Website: apple-inc
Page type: customer-info-address
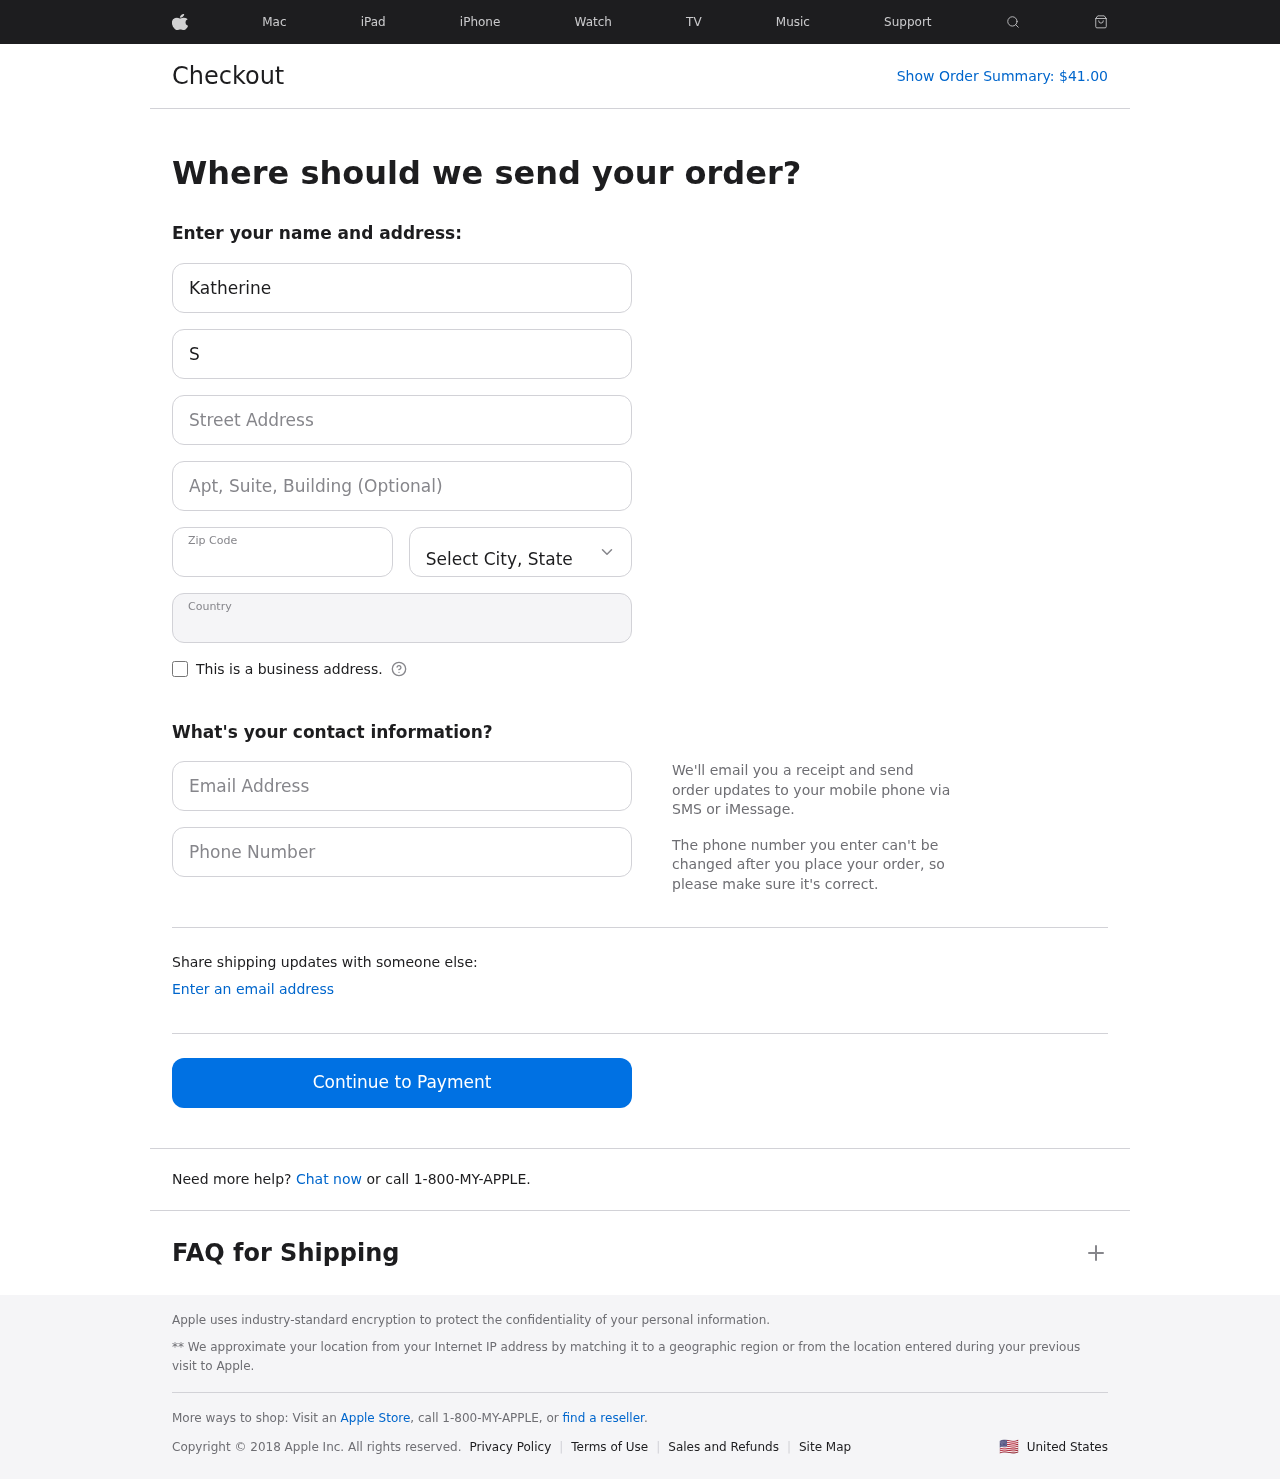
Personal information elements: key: PII_CITY_STATE
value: New Rachel, UT
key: PII_COUNTRY
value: United States
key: PII_EMAIL
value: katherinesmith@yahoo.com
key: PII_FIRSTNAME
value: Katherine
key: PII_LASTNAME
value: Smith
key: PII_PHONE
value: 2166758257
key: PII_POSTCODE
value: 35238
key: PII_STREET
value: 5317 Rose Heights Apt. 763
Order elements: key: ORDER_TOTAL
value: $41.00